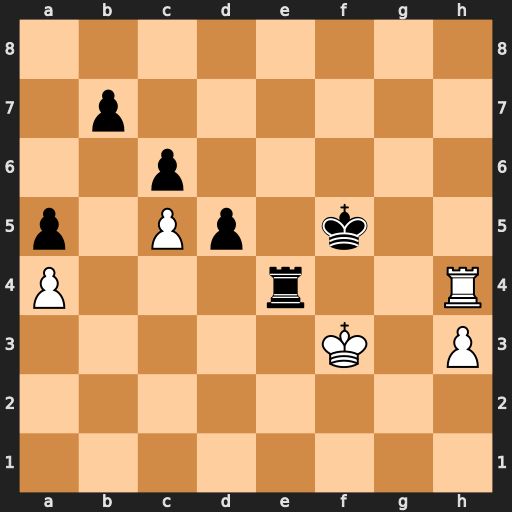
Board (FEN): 8/1p6/2p5/p1Pp1k2/P3r2R/5K1P/8/8
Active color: w
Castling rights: -
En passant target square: -
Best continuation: Rxe4 dxe4+ Ke3 Ke5 h4 Kf5 h5